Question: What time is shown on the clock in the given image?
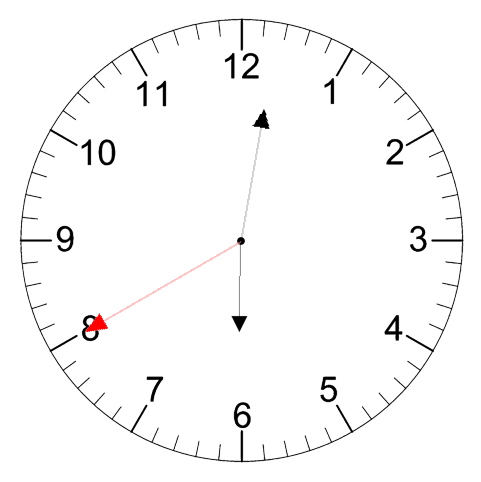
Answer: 06:01:40